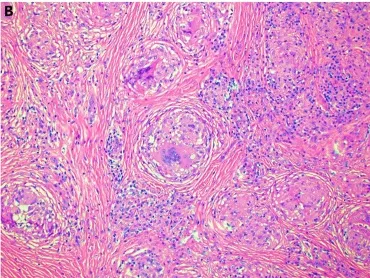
(b) Higher power view showing multinucleated giant cells within a granuloma. (H&E, original magnification 100x).
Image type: pathology (h&e)